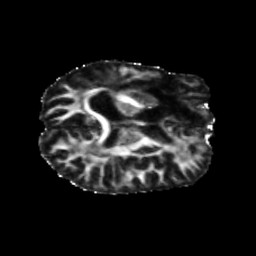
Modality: FA
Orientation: axial
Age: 37
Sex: female
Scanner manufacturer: siemens
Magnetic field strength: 3 T
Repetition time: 5.25 s
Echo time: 0.08 s